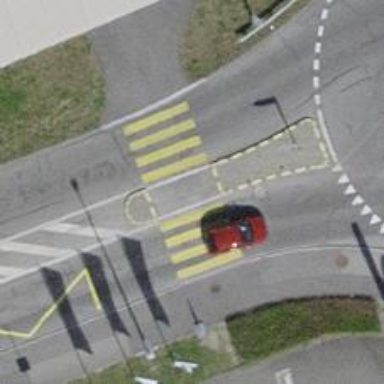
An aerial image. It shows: Uncontrolled zebra crossing.